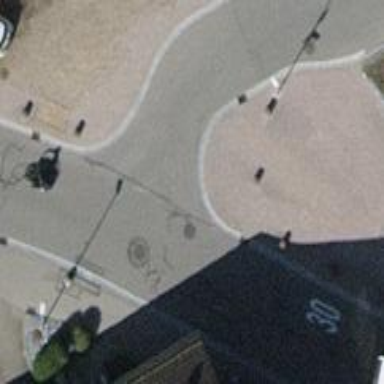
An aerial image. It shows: Residential road with asphalt surface and sidewalk on the left.